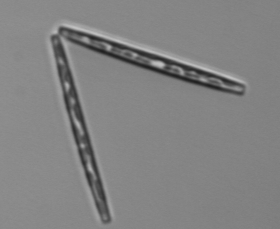
Label: Thalassionema